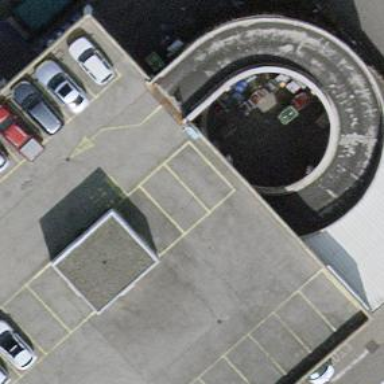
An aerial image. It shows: View of roof of building.